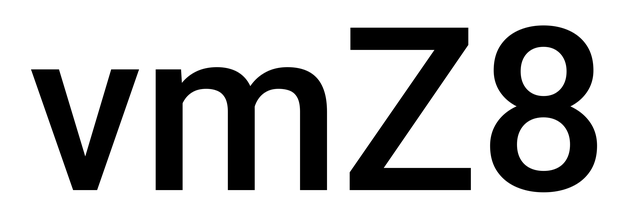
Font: Roboto_Medium